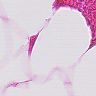
Metastatic tissue present: no